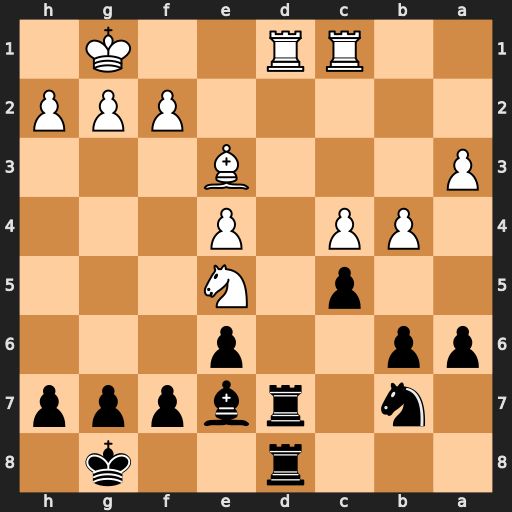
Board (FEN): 3r2k1/1n1rbppp/pp2p3/2p1N3/1PP1P3/P3B3/5PPP/2RR2K1
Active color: b
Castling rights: -
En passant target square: -
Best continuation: Rxd1+ Rxd1 Rxd1#